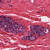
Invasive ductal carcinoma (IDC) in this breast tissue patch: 0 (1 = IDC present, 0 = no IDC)